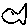
Label: fish